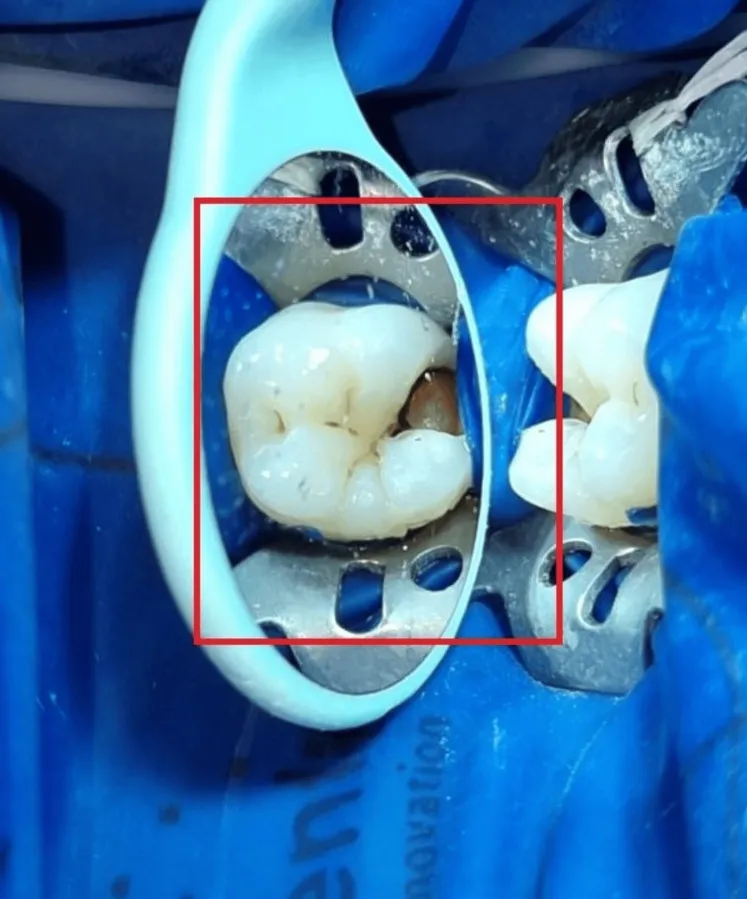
Pre-operative image.
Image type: medical_photograph (other_medical_photograph)